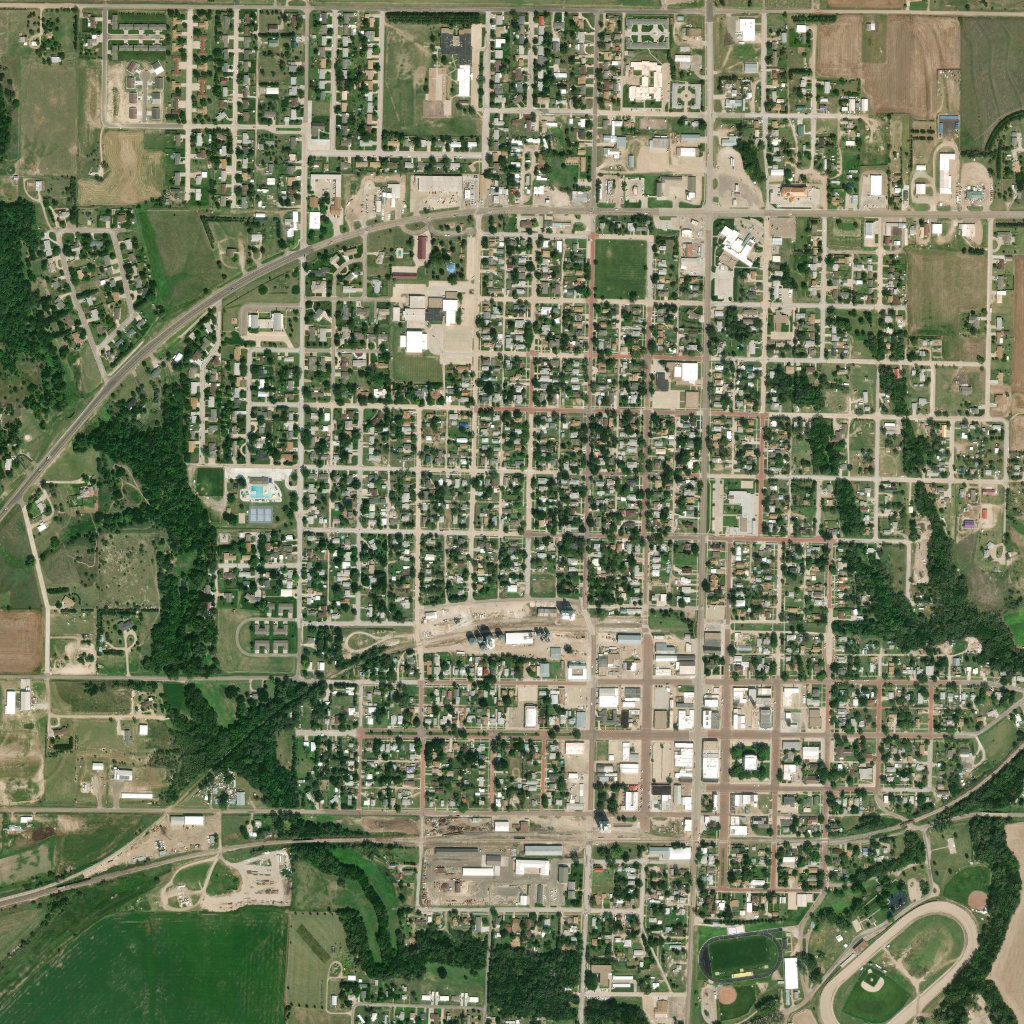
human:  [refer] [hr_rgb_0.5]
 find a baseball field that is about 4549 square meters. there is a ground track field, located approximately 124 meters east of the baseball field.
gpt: <box>[[70, 96, 73, 99, 0]]</box>